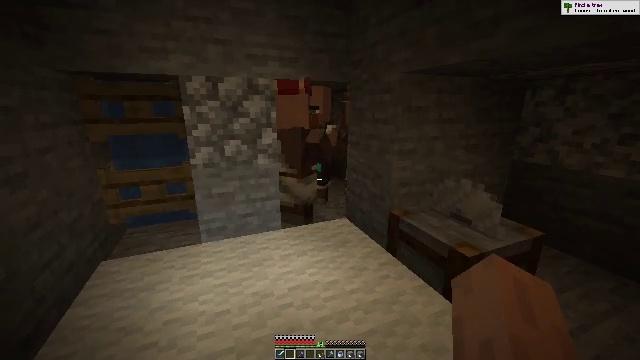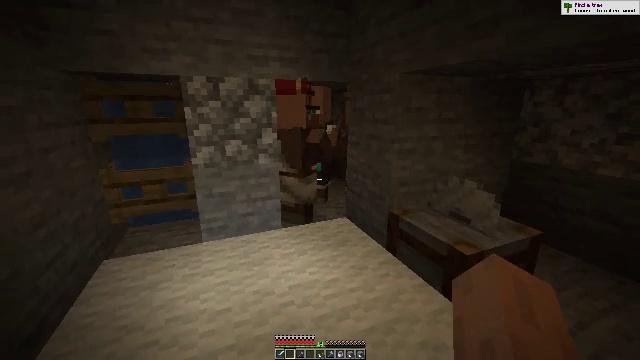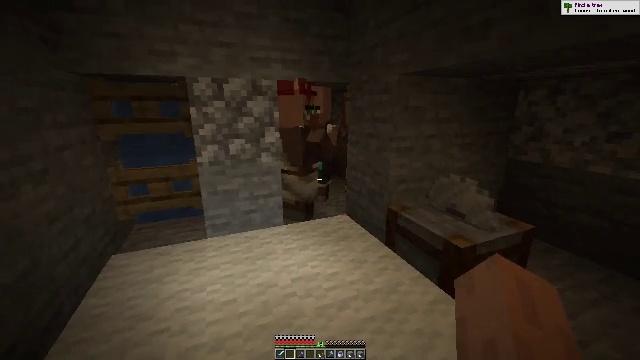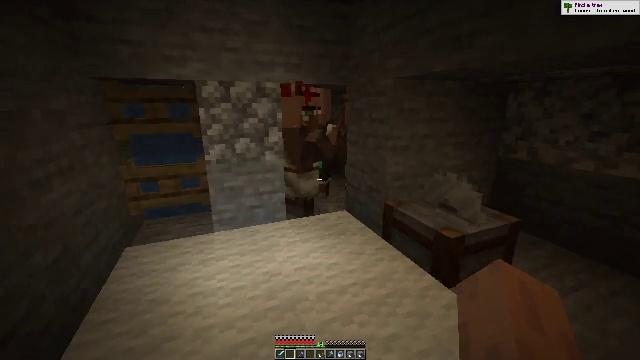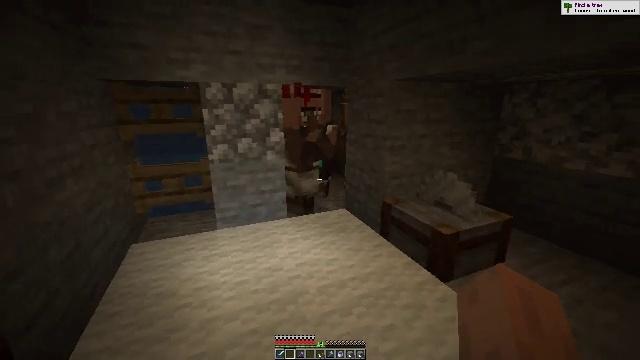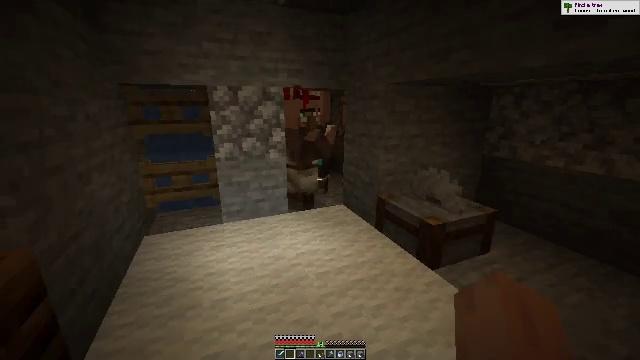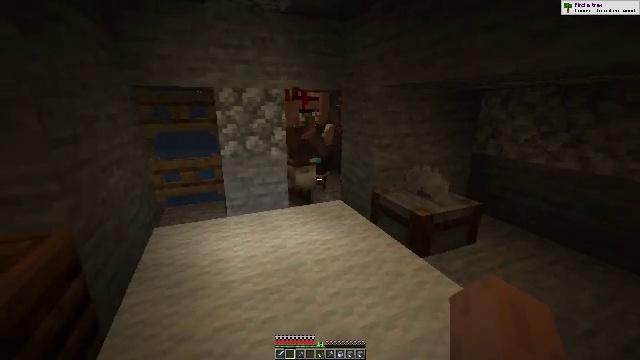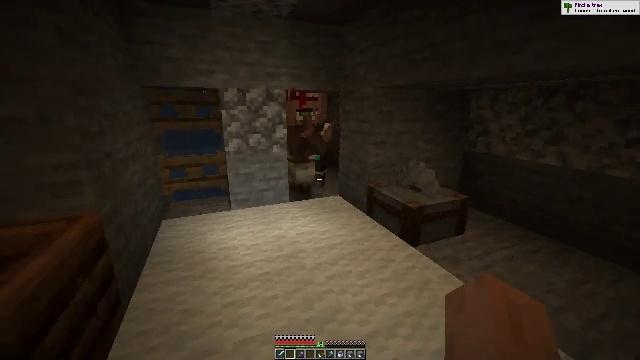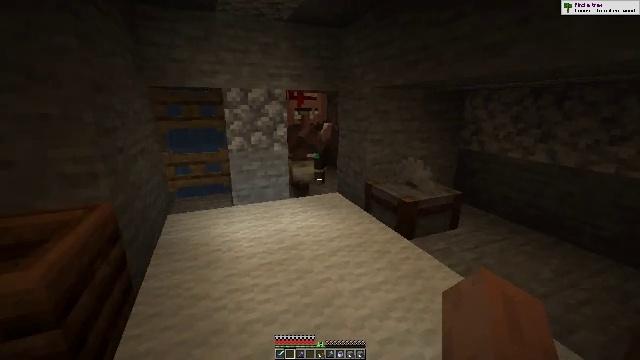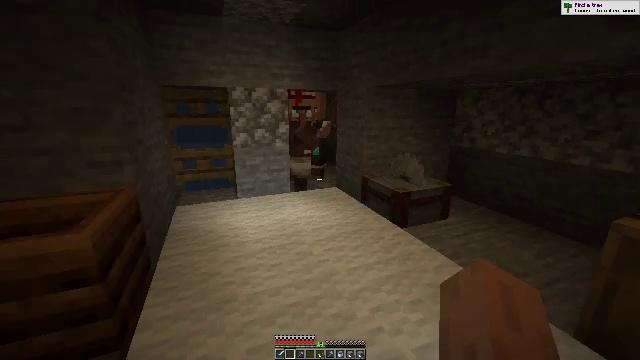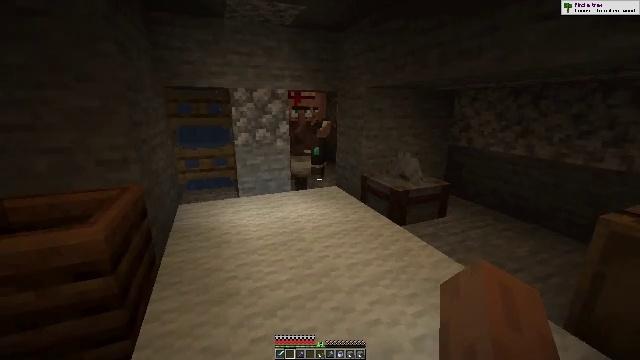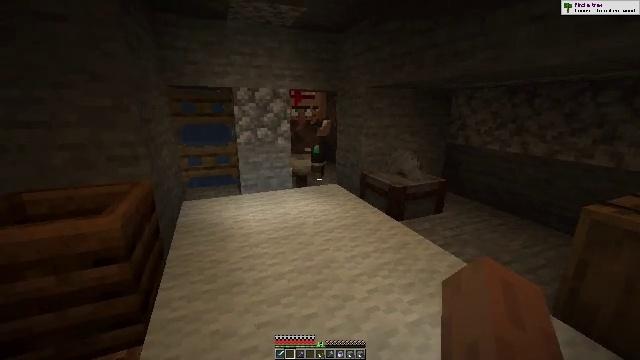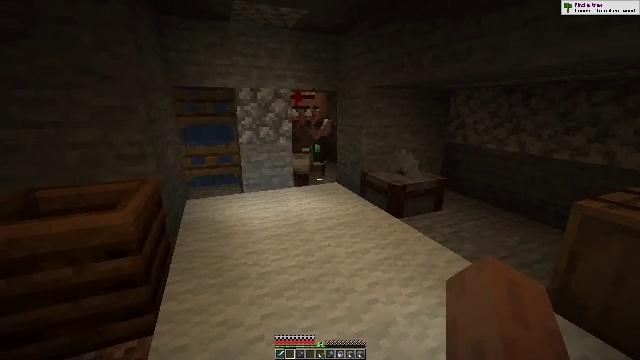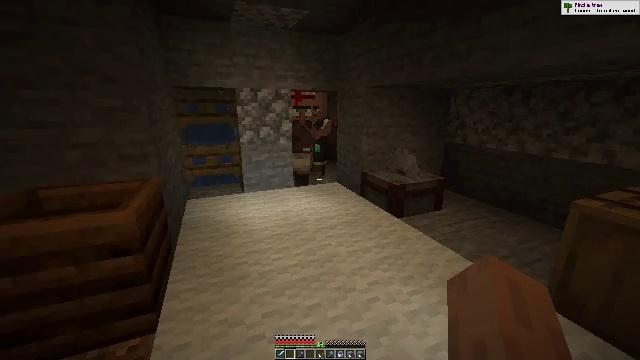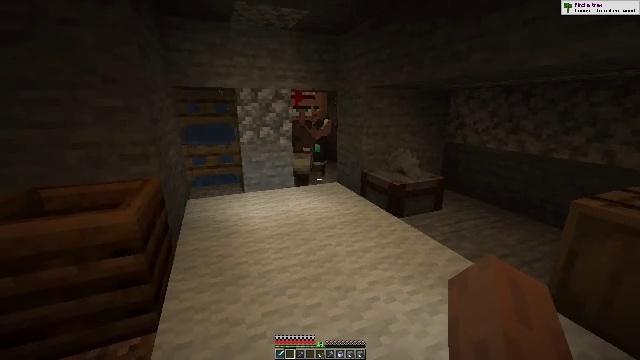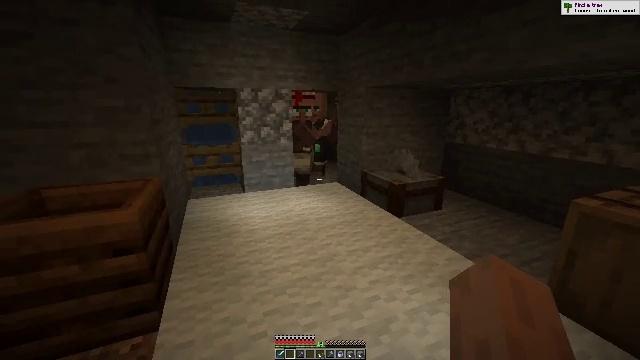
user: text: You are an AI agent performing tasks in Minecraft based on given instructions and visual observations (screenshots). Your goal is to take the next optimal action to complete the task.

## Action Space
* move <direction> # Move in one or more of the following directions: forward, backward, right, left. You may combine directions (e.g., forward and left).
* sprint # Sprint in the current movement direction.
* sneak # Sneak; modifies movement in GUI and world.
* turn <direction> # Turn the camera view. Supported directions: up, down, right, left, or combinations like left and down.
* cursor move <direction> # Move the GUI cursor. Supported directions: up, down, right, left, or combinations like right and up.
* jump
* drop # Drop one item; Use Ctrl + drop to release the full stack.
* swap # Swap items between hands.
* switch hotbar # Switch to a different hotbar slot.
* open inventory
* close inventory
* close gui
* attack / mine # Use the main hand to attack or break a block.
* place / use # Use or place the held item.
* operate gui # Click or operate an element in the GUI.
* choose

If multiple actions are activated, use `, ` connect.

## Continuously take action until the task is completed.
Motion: motion action
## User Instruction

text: Pick up the white carpet.
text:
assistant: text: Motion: move back
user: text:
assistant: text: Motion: move back
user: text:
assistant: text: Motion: move back
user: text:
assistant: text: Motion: move back
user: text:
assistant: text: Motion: move back
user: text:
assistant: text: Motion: move back
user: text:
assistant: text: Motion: move back
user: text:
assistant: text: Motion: move back
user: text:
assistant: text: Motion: move back
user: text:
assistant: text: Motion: no_op
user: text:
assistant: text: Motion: no_op
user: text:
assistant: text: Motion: no_op
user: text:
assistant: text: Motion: no_op
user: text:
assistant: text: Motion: no_op
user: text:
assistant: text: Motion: no_op
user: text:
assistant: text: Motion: no_op
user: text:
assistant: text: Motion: no_op
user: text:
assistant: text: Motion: no_op
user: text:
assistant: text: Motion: no_op
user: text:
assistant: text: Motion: turn left
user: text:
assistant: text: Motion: no_op
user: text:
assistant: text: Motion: turn down
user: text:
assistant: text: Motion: move forward
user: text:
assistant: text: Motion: move forward
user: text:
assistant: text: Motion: move forward, turn right
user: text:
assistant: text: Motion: move forward, turn right
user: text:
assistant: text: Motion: move forward, turn right and down
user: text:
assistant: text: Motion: move forward
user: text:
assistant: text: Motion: move forward, turn down
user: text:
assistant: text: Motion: turn down